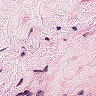
Metastatic tissue present: no